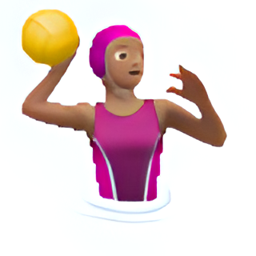
Name: woman playing water polo type 4
Emoji: 🤽🏽‍♀️
Group: People & Body
Sub-group: person-sport